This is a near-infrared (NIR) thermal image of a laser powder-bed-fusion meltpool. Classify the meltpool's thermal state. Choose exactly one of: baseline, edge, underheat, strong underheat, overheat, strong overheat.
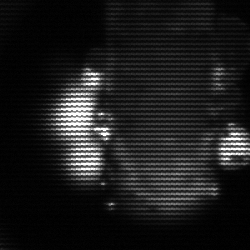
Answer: strong underheat